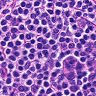
Metastatic tissue present: no